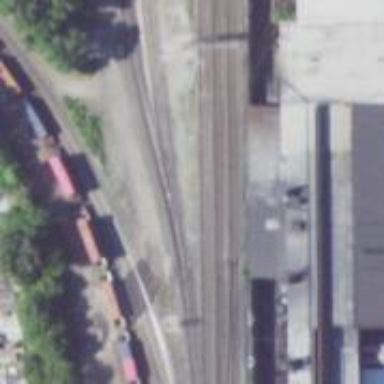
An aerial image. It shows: Railway siding for service.